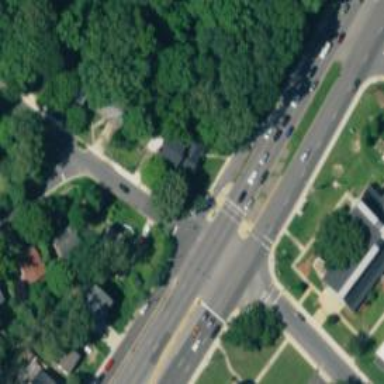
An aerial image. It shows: Residential road with sidewalk on the left side.